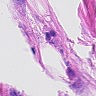
Metastatic tissue present: yes